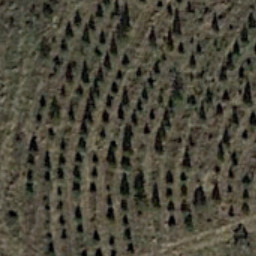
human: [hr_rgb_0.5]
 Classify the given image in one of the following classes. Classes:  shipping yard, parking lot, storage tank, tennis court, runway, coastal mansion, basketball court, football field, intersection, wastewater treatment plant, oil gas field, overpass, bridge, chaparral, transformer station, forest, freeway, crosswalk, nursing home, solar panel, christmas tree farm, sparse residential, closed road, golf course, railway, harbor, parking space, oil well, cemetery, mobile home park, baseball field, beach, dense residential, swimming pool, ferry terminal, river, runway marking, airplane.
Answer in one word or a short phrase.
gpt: christmas tree farm